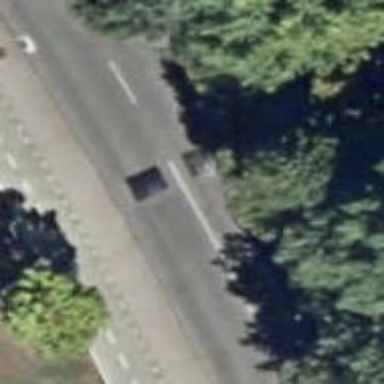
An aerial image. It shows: Bump for traffic calming.